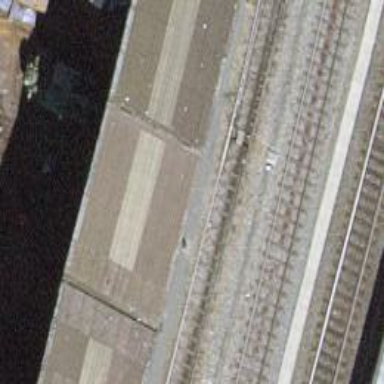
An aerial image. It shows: Railway switch.